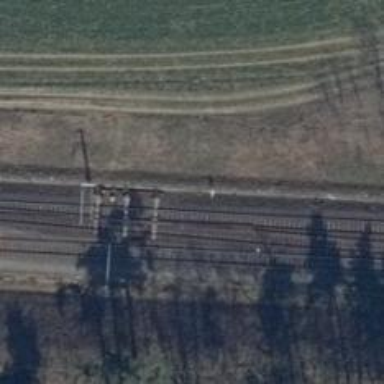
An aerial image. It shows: Railway with electrified contact lines.